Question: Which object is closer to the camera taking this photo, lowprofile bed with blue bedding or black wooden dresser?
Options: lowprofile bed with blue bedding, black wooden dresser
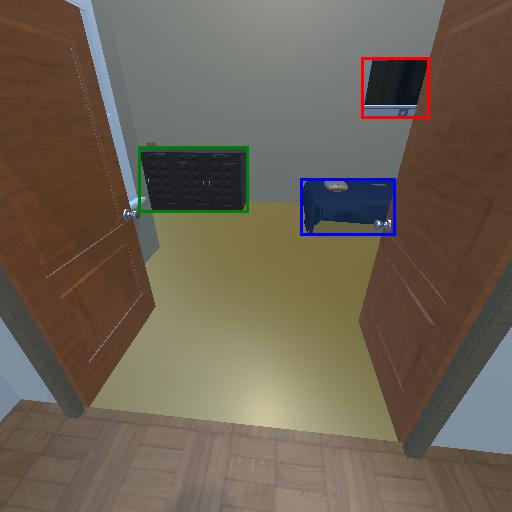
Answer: lowprofile bed with blue bedding